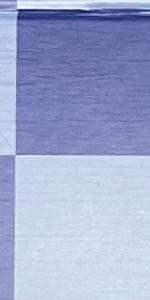
Label: Empty